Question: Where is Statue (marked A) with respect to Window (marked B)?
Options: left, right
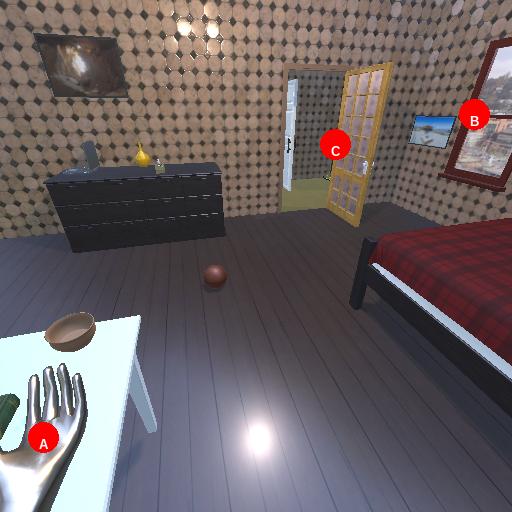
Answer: left